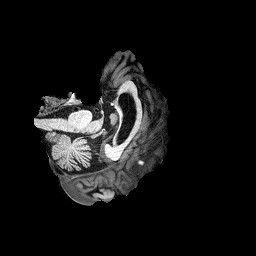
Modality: T1w
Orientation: axial
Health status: healthy